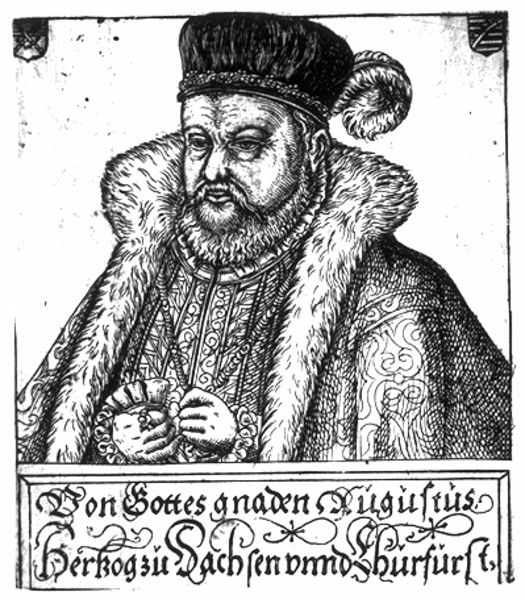
Titel: Bildnis des Kurfürsten August I. von Sachsen
Künstler: Balthasar Jenichen
Institution: (Seriendruck)
Schlagwörter: feder, gott, hand, mann, umhang, finger, hut, schmuck, stirn, blick, alt, bart, jacke, kappe, mütze, falten, hermelin, kragen, pelz, bildnis, hände, porträt, mantel, reich, adel, fell, schrift, kette, inschrift, ring, buch, druck, stich, portait, text, fürst, wappen, mittelalter, herzog, kupferstich, beschreibung, august, augustus, kurfürst, sachsen, schaube, herzog zu sachsen, kleine hände, wettin, khurführst